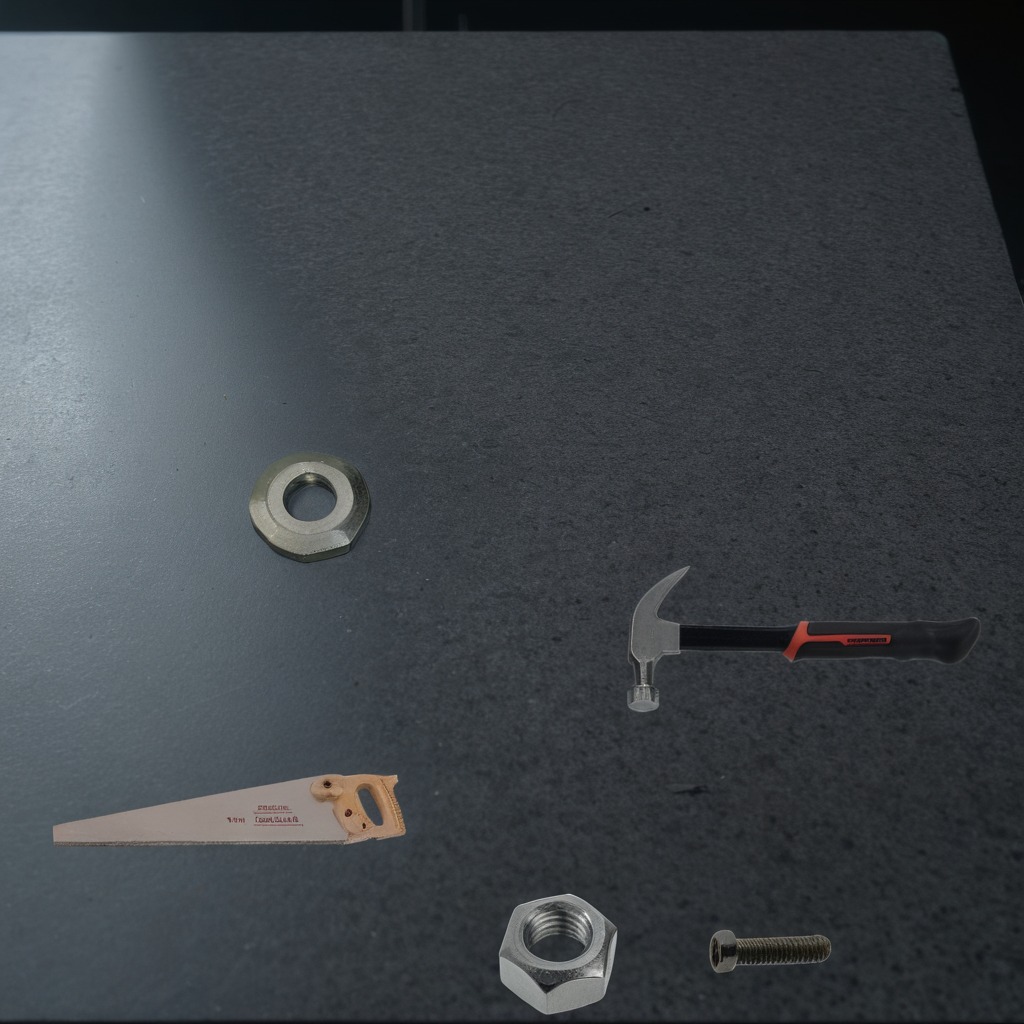
A flat metal washer, a hammer, a metal machine screw, a handheld metal saw, and a metal nut are lying on a clean granite table inside a workshop at night.